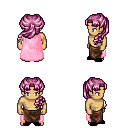
a pixel art fantasy rpg character, male body template, human, tanned skin, pink cape, robe skirt, pink princess hairstyle, black slippers, four views (front, back, left, right), 2x2 character sprite sheet, small pixel art, hard edges, no anti-aliasing